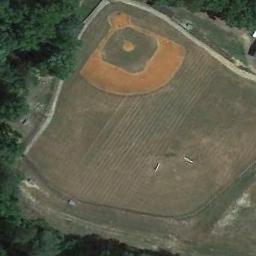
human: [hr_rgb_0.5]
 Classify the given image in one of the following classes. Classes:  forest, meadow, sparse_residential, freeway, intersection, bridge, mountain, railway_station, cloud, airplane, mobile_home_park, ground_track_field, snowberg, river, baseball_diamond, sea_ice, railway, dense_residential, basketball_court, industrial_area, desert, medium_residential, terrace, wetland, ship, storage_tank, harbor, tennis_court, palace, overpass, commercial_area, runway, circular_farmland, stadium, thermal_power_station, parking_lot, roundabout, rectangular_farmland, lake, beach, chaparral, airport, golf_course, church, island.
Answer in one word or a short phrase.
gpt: baseball_diamond